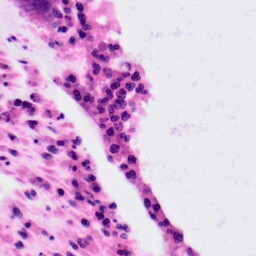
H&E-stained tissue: Colon